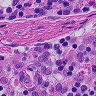
Metastatic tissue present: no